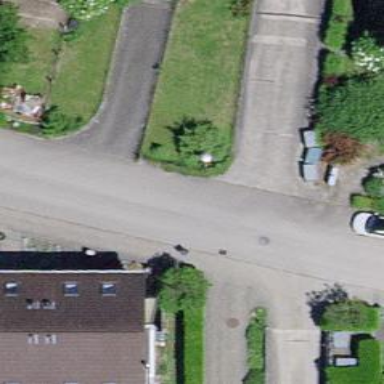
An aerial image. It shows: Smooth asphalt road in residential area.